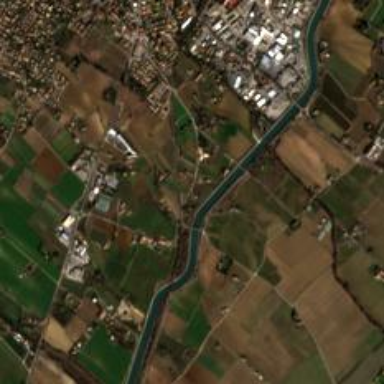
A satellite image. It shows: Canal.